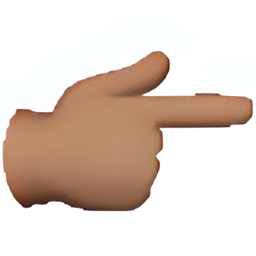
Name: white right pointing backhand index
Emoji: 👉🏽
Group: People & Body
Sub-group: hand-single-finger